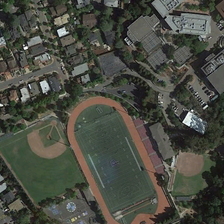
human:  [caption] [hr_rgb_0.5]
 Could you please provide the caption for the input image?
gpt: many buildings and green trees are around a playground and a baseball field .

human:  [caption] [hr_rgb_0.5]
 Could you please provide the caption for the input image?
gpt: many buildings and green trees are around a playground and a baseball field .

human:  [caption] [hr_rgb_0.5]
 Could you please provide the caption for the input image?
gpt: many buildings and green trees are around a playground and a baseball field .

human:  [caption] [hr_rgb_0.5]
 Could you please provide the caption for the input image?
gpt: many buildings and green trees are around a playground and a baseball field .

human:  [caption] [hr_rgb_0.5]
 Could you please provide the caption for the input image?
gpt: many buildings and green trees are around a playground and a baseball field .